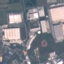
Land use / land cover class: Industrial